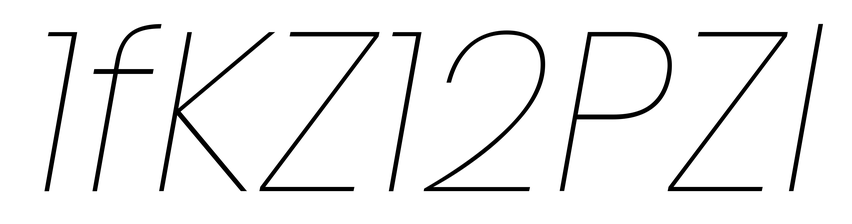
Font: Poppins-ThinItalic